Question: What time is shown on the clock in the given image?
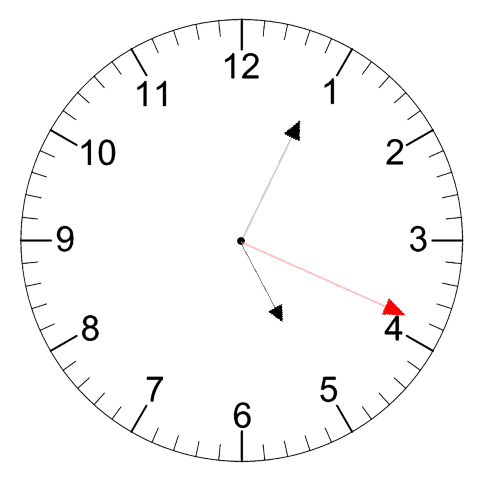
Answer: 05:04:19